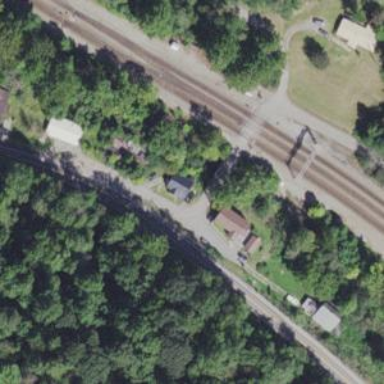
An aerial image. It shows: Railway level crossing.